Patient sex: M
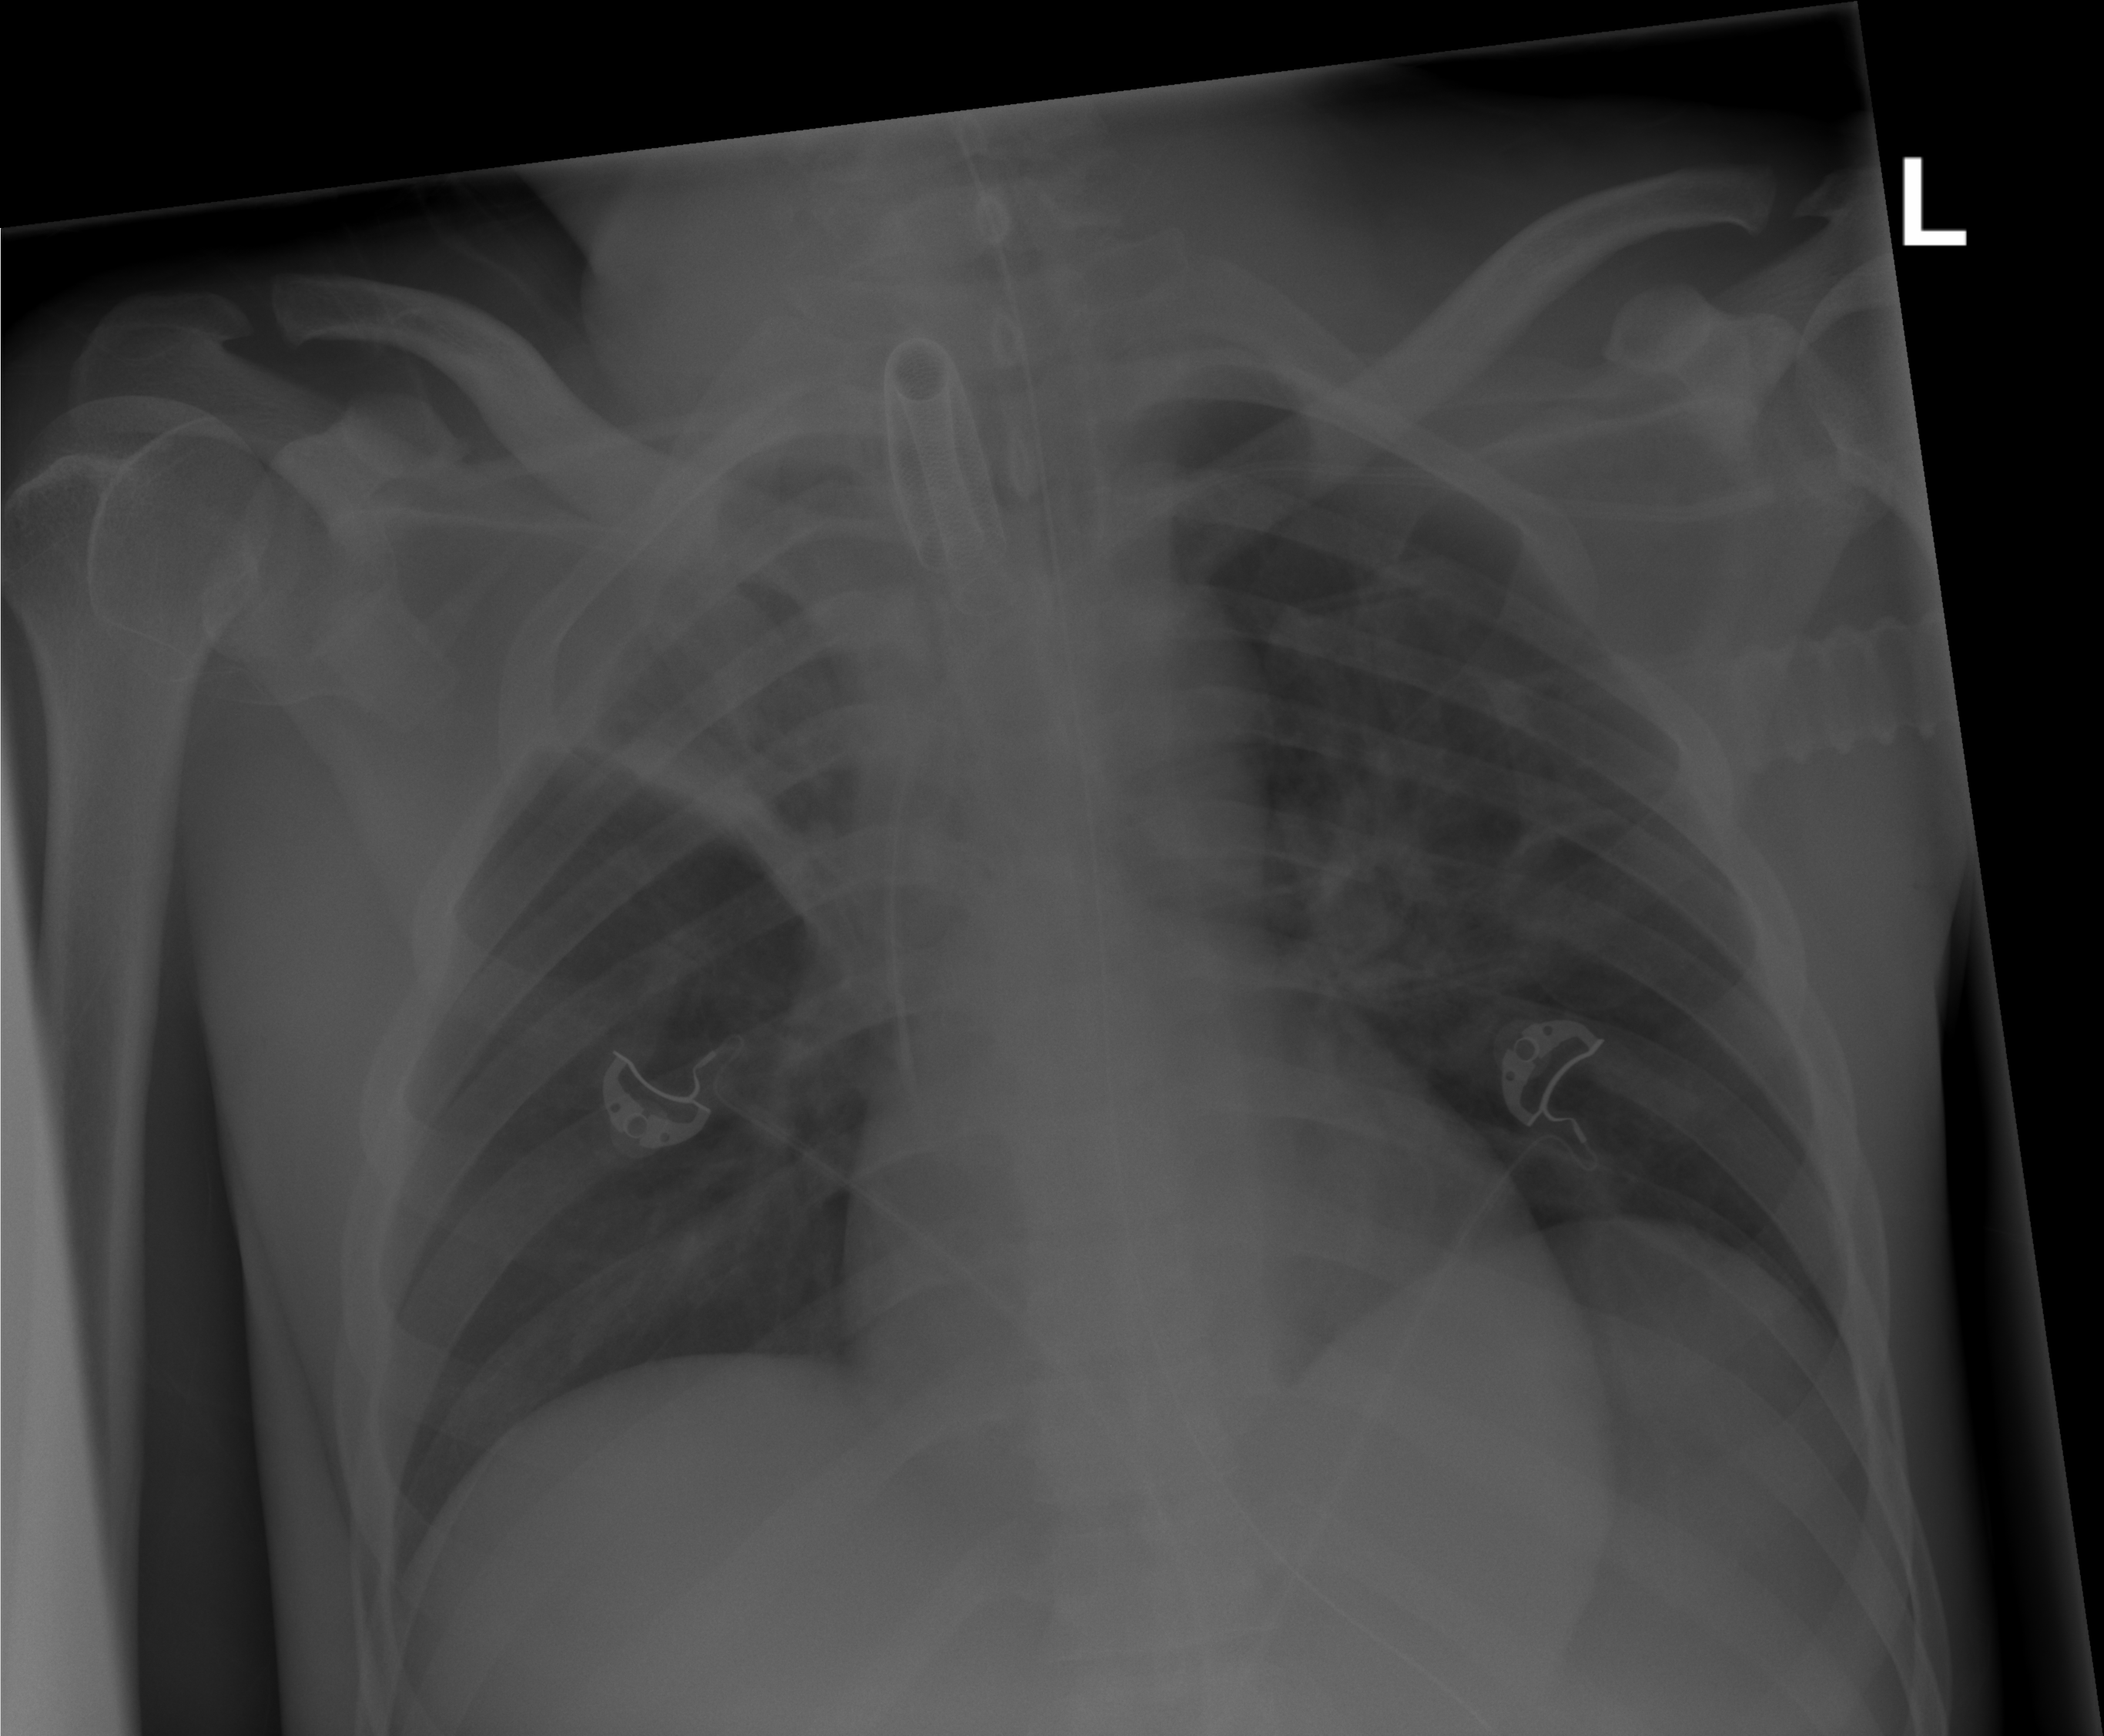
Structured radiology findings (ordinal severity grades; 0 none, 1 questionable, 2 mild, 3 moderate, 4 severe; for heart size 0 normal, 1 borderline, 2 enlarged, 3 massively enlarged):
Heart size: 2
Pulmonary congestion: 0
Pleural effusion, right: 0
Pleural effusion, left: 0
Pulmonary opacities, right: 0
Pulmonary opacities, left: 0
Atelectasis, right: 3
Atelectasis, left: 1